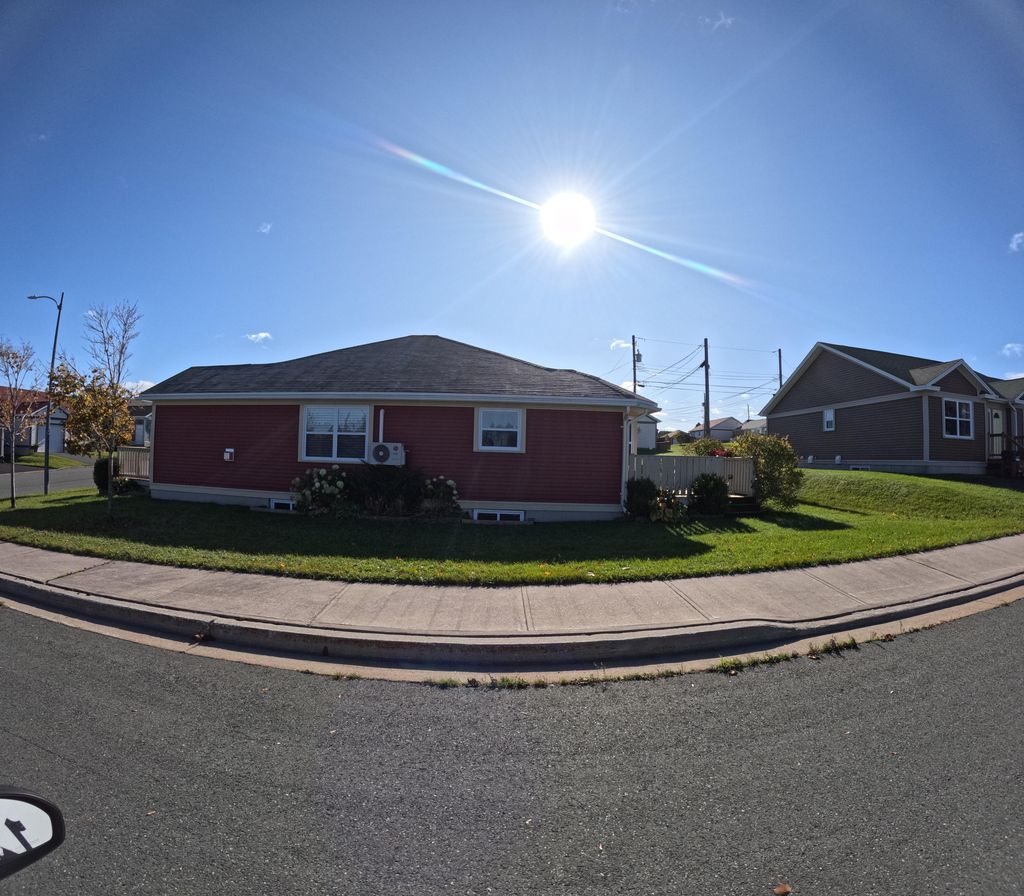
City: st_johns